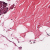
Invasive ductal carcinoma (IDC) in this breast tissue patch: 0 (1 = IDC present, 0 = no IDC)